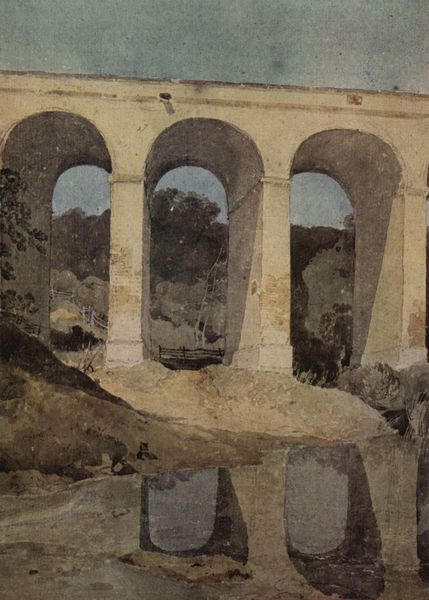
Titel: Das Äquadukt von Chirk
Künstler: John Sell Cotman
Standort: London
Institution: Victoria & Albert Museum
Schlagwörter: baum, berg, blau, blätter, dunkel, gemälde, himmel, schatten, wasser, weiß, wolken, aquarell, bäume, fluss, grün, landschaft, ocker, sand, see, teich, ufer, braun, grau, hell, licht, pfeiler, skizze, säule, säulen, gras, wiese, zaun, beige, malerei, architektur, stein, steine, spiegel, bach, erde, hügel, natur, spiegelung, strauch, brücke, busch, büsche, gatter, gewässer, sonne, sträucher, boden, realismus, drei, pflanze, pflanzen, wald, wasserfall, rund, sommer, bogen, italien, spiegelbild, berge, hang, vegetation, rundbogen, böschung, romantik, hoch, reflexion, bögen, arkade, antike, durchblick, schweiz, arkaden, rom, römer, gesims, quader, lache, sandstein, untersicht, tümpel, antik, rundbögen, eisenbahn, ölskizze, reflektion, aquaedukt, viadukt, reflex, bäumer, römisch, corot, wasserleitung, tonne, bauwerk, tonnengewölbe, reiseskizze, gesimse, bogn, arke, italienisch, luss, arken, leitung, geälde, bogenlauf, maleri, tonnen, aquäduct, wasserrohr, brükce, aquiduk, arade, piegelung, auaeduckt, italienisfch, forschperspektive